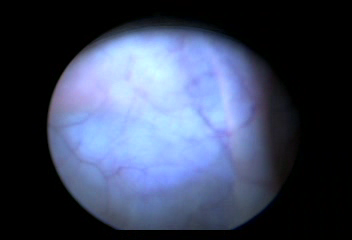
Modality: BLC
Class: Normal mucosa
Bladder cancer association: No